Question: I've installed Crashlytics on my eclipse.
<URL>
It's installed and I've added my project and tested. It's worked well.
Today when I open my eclipse, the Crashlytics icon is like disabled. When I move the cursor to the icon, it's showing "Waiting for Crashlytics..."
I've restarted my eclipse but not use. The same message showing.
I've uninstalled the Crashlytics and install newly. After restart the eclipse still it's showing "Waiting for Crashlytics..."

-
Is anyone facing this?
What is the issue? How to resolve this?
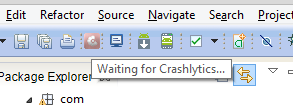
Answer: They have pushed an update two days ago, try to uninstall the plugin manually and install it again.